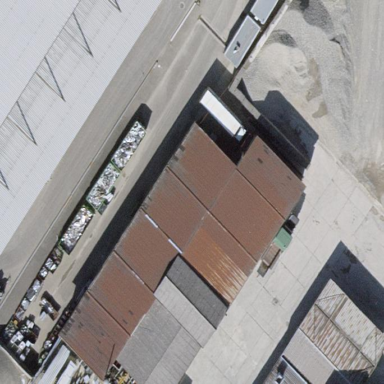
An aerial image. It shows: Building with flat roof.